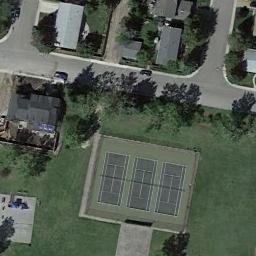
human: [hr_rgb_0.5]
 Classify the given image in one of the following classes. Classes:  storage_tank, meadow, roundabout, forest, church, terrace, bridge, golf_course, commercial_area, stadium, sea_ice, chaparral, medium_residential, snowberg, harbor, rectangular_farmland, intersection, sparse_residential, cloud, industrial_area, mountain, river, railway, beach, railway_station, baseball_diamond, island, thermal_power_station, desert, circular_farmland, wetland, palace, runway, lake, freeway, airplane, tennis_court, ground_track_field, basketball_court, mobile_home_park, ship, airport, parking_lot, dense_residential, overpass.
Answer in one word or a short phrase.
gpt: tennis_court